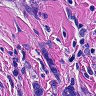
Metastatic tissue present: yes